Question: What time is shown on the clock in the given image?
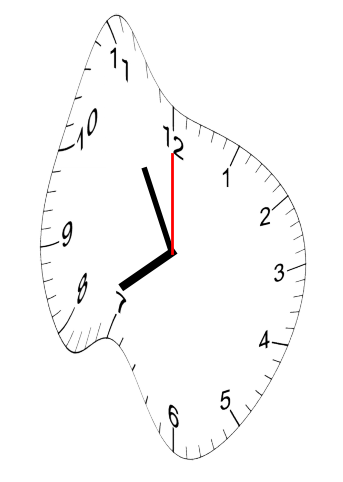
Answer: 07:55:00